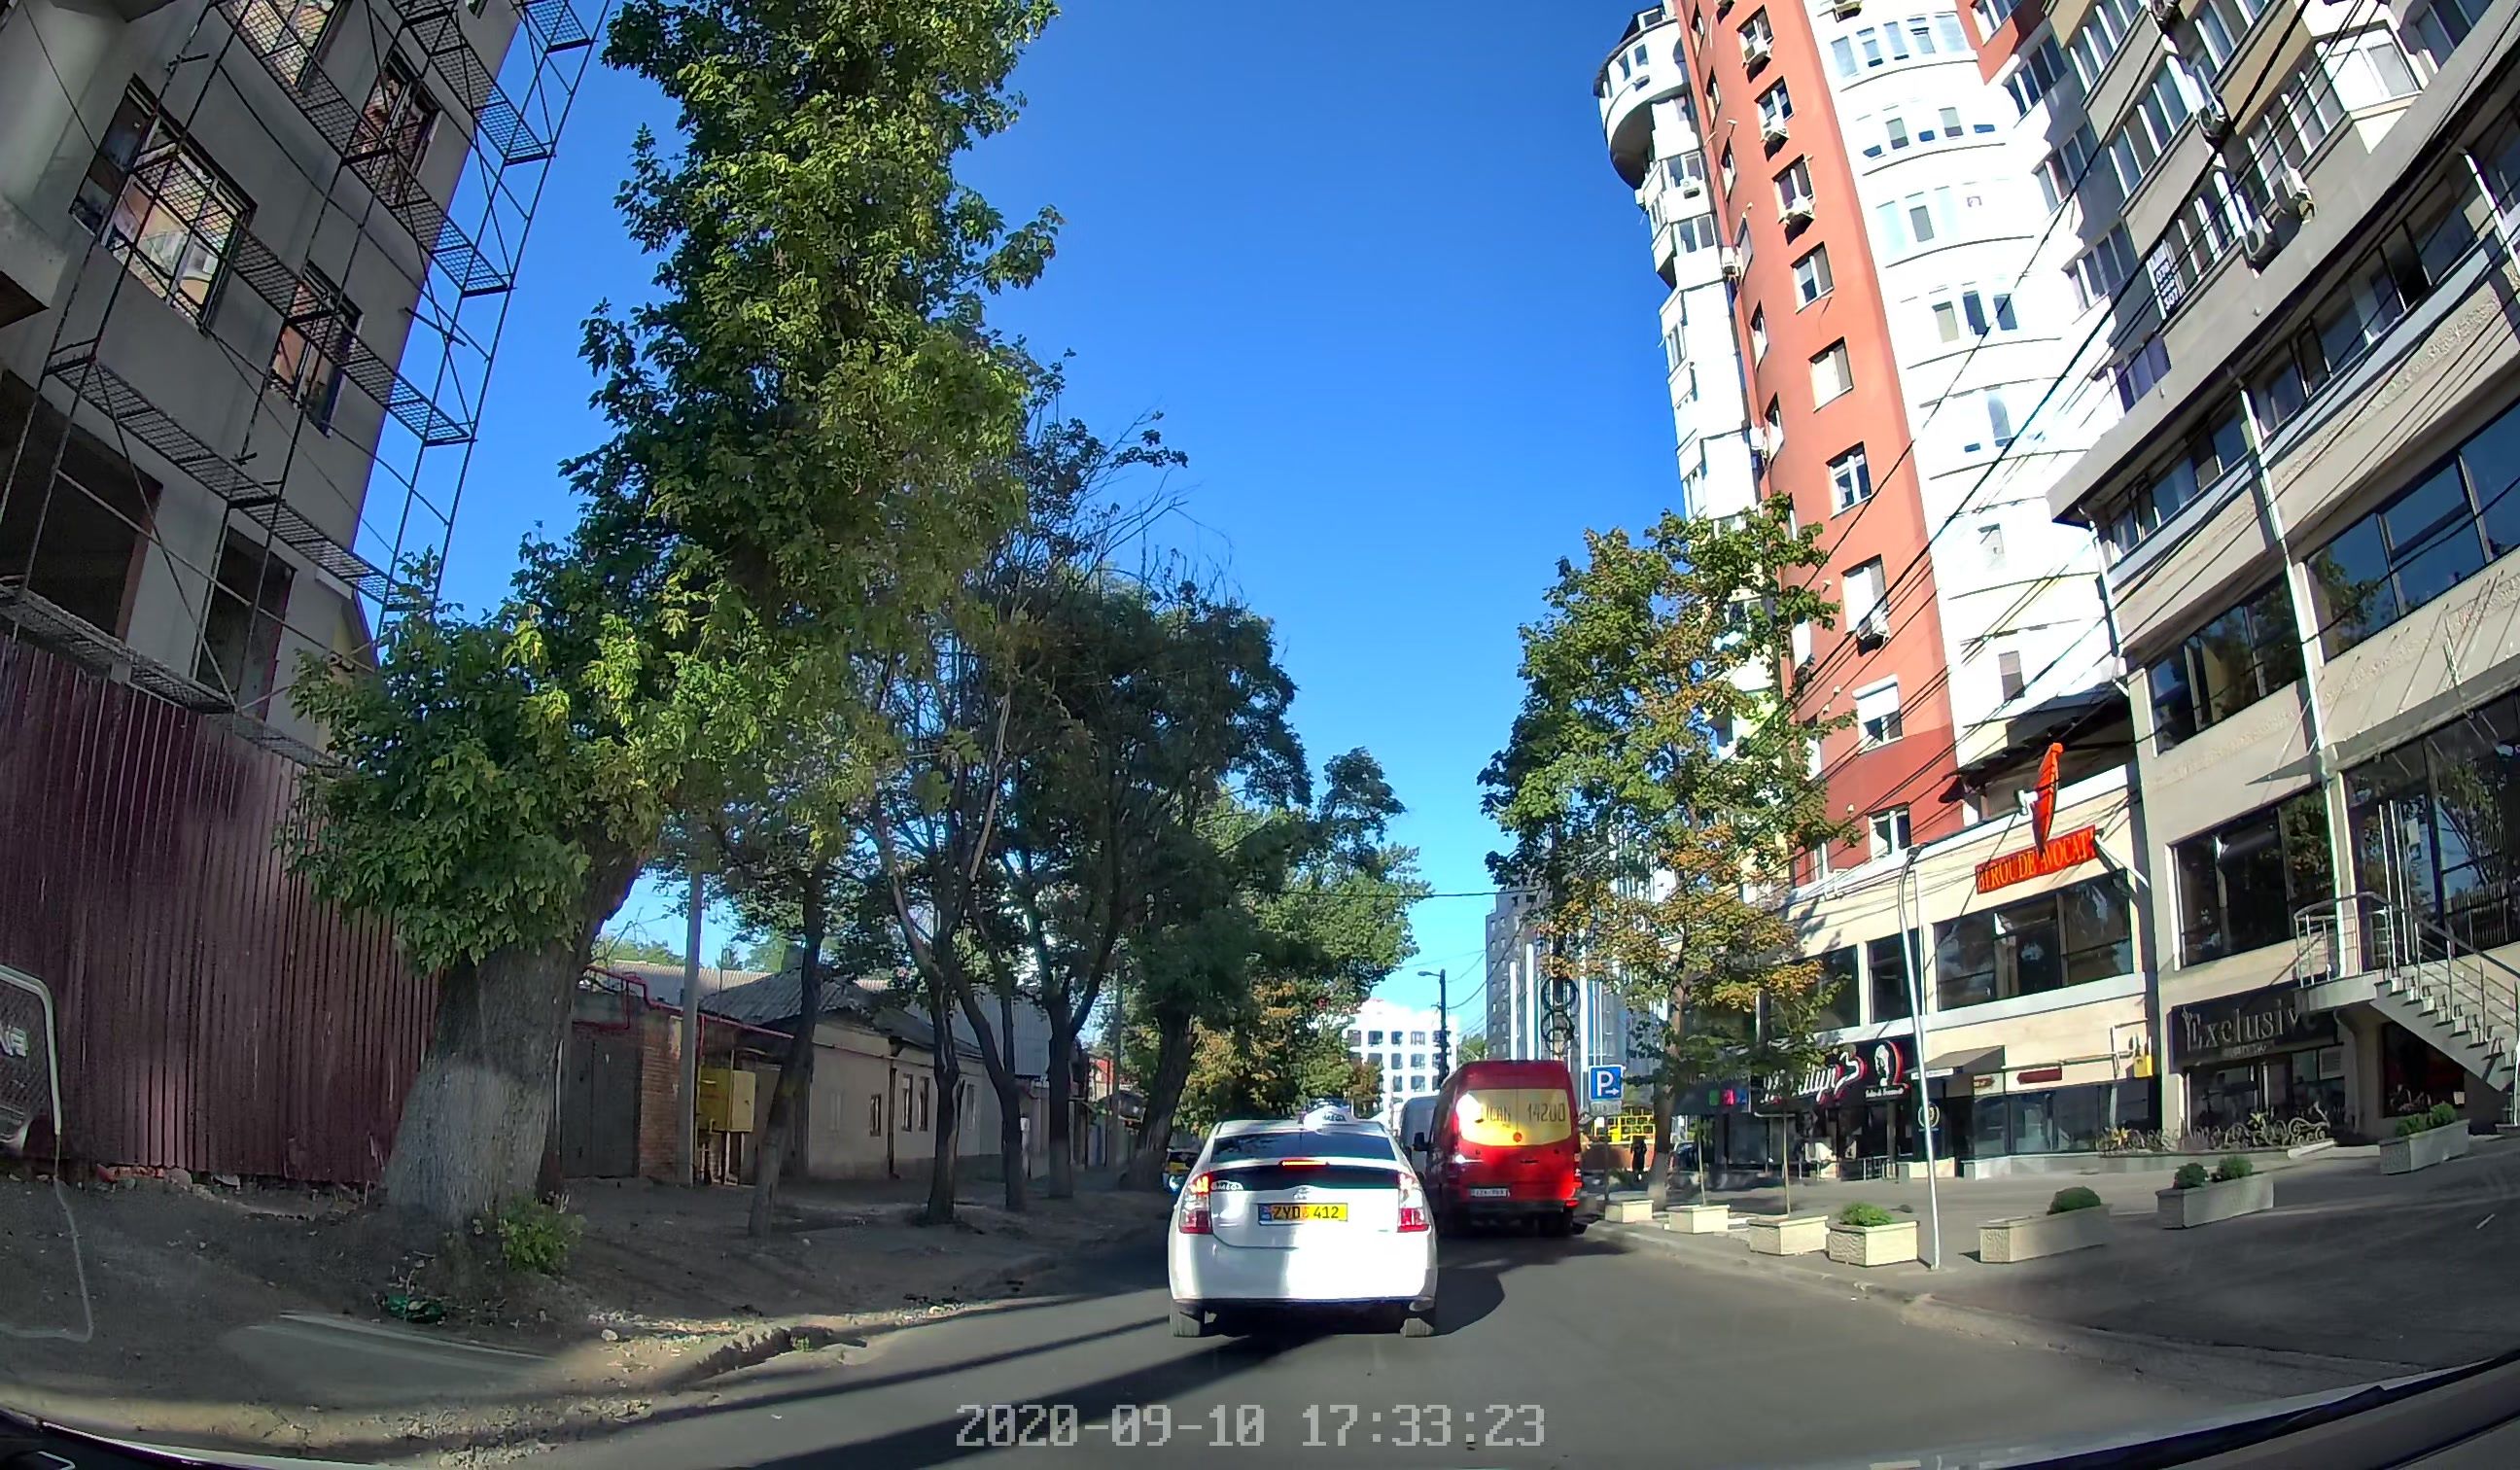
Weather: clear
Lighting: day
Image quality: good
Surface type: driving surface
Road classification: secondary
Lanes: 2
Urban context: urban centre
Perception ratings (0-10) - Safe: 7.95, Lively: 9.61, Beautiful: 3.13, Boring: 0.94, Depressing: 1.44, Wealthy: 4.54